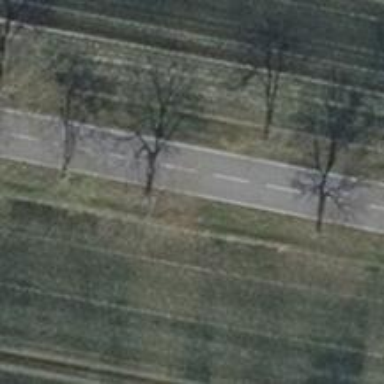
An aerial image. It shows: Row of deciduous broadleaved trees.